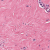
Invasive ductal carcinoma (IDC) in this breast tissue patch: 0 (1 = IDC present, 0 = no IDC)